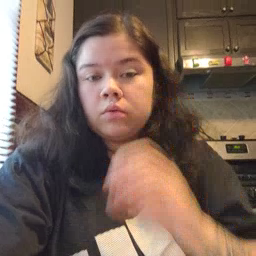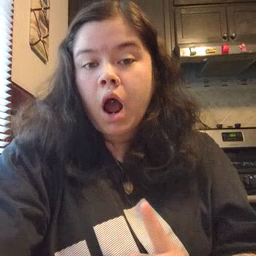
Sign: up